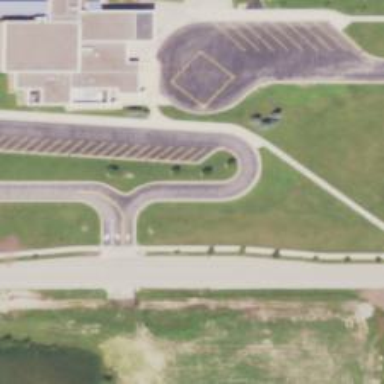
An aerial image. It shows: Service road with asphalt surface designated for school.